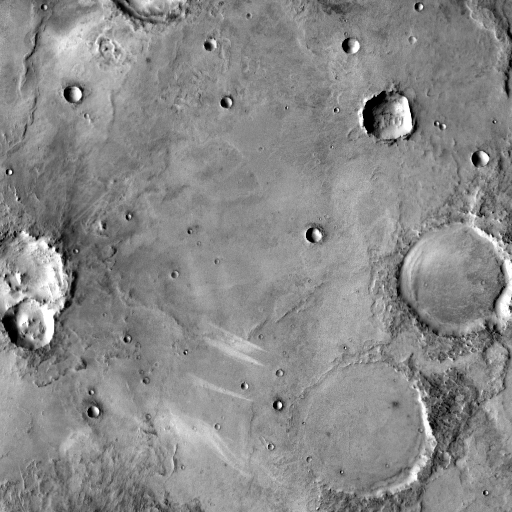
Crater classes present: Background, Other, Buried